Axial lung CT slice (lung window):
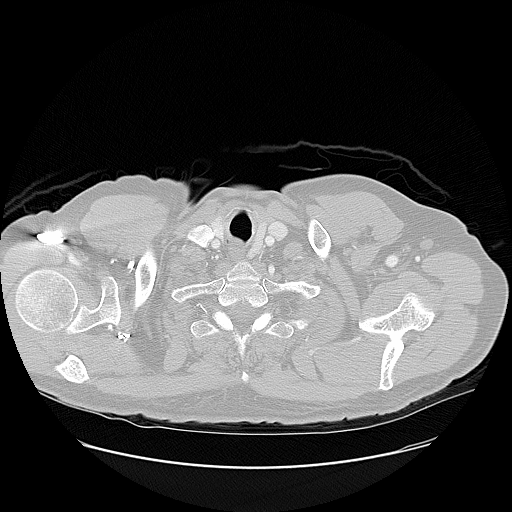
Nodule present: no